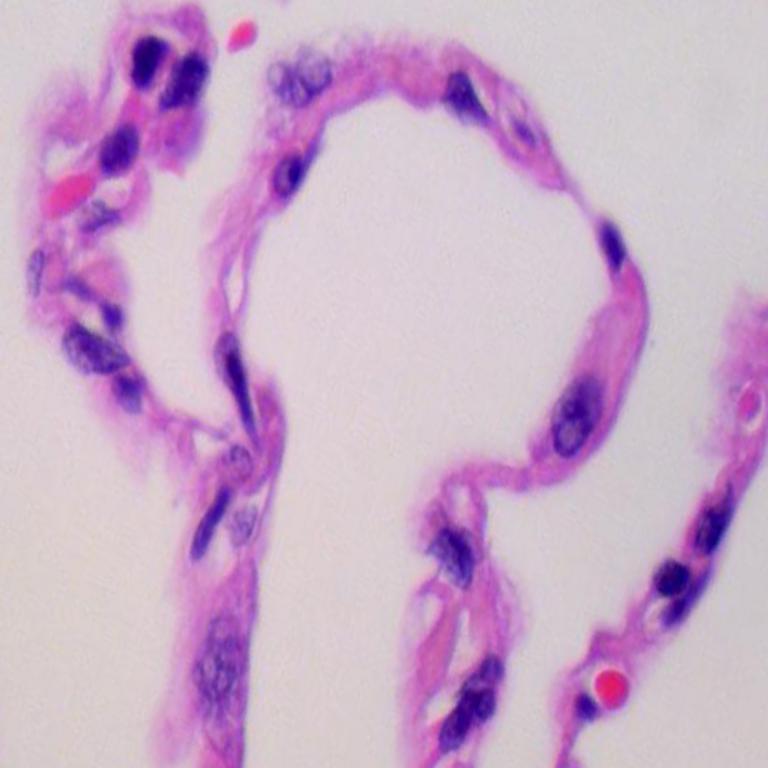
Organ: lung
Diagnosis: benign